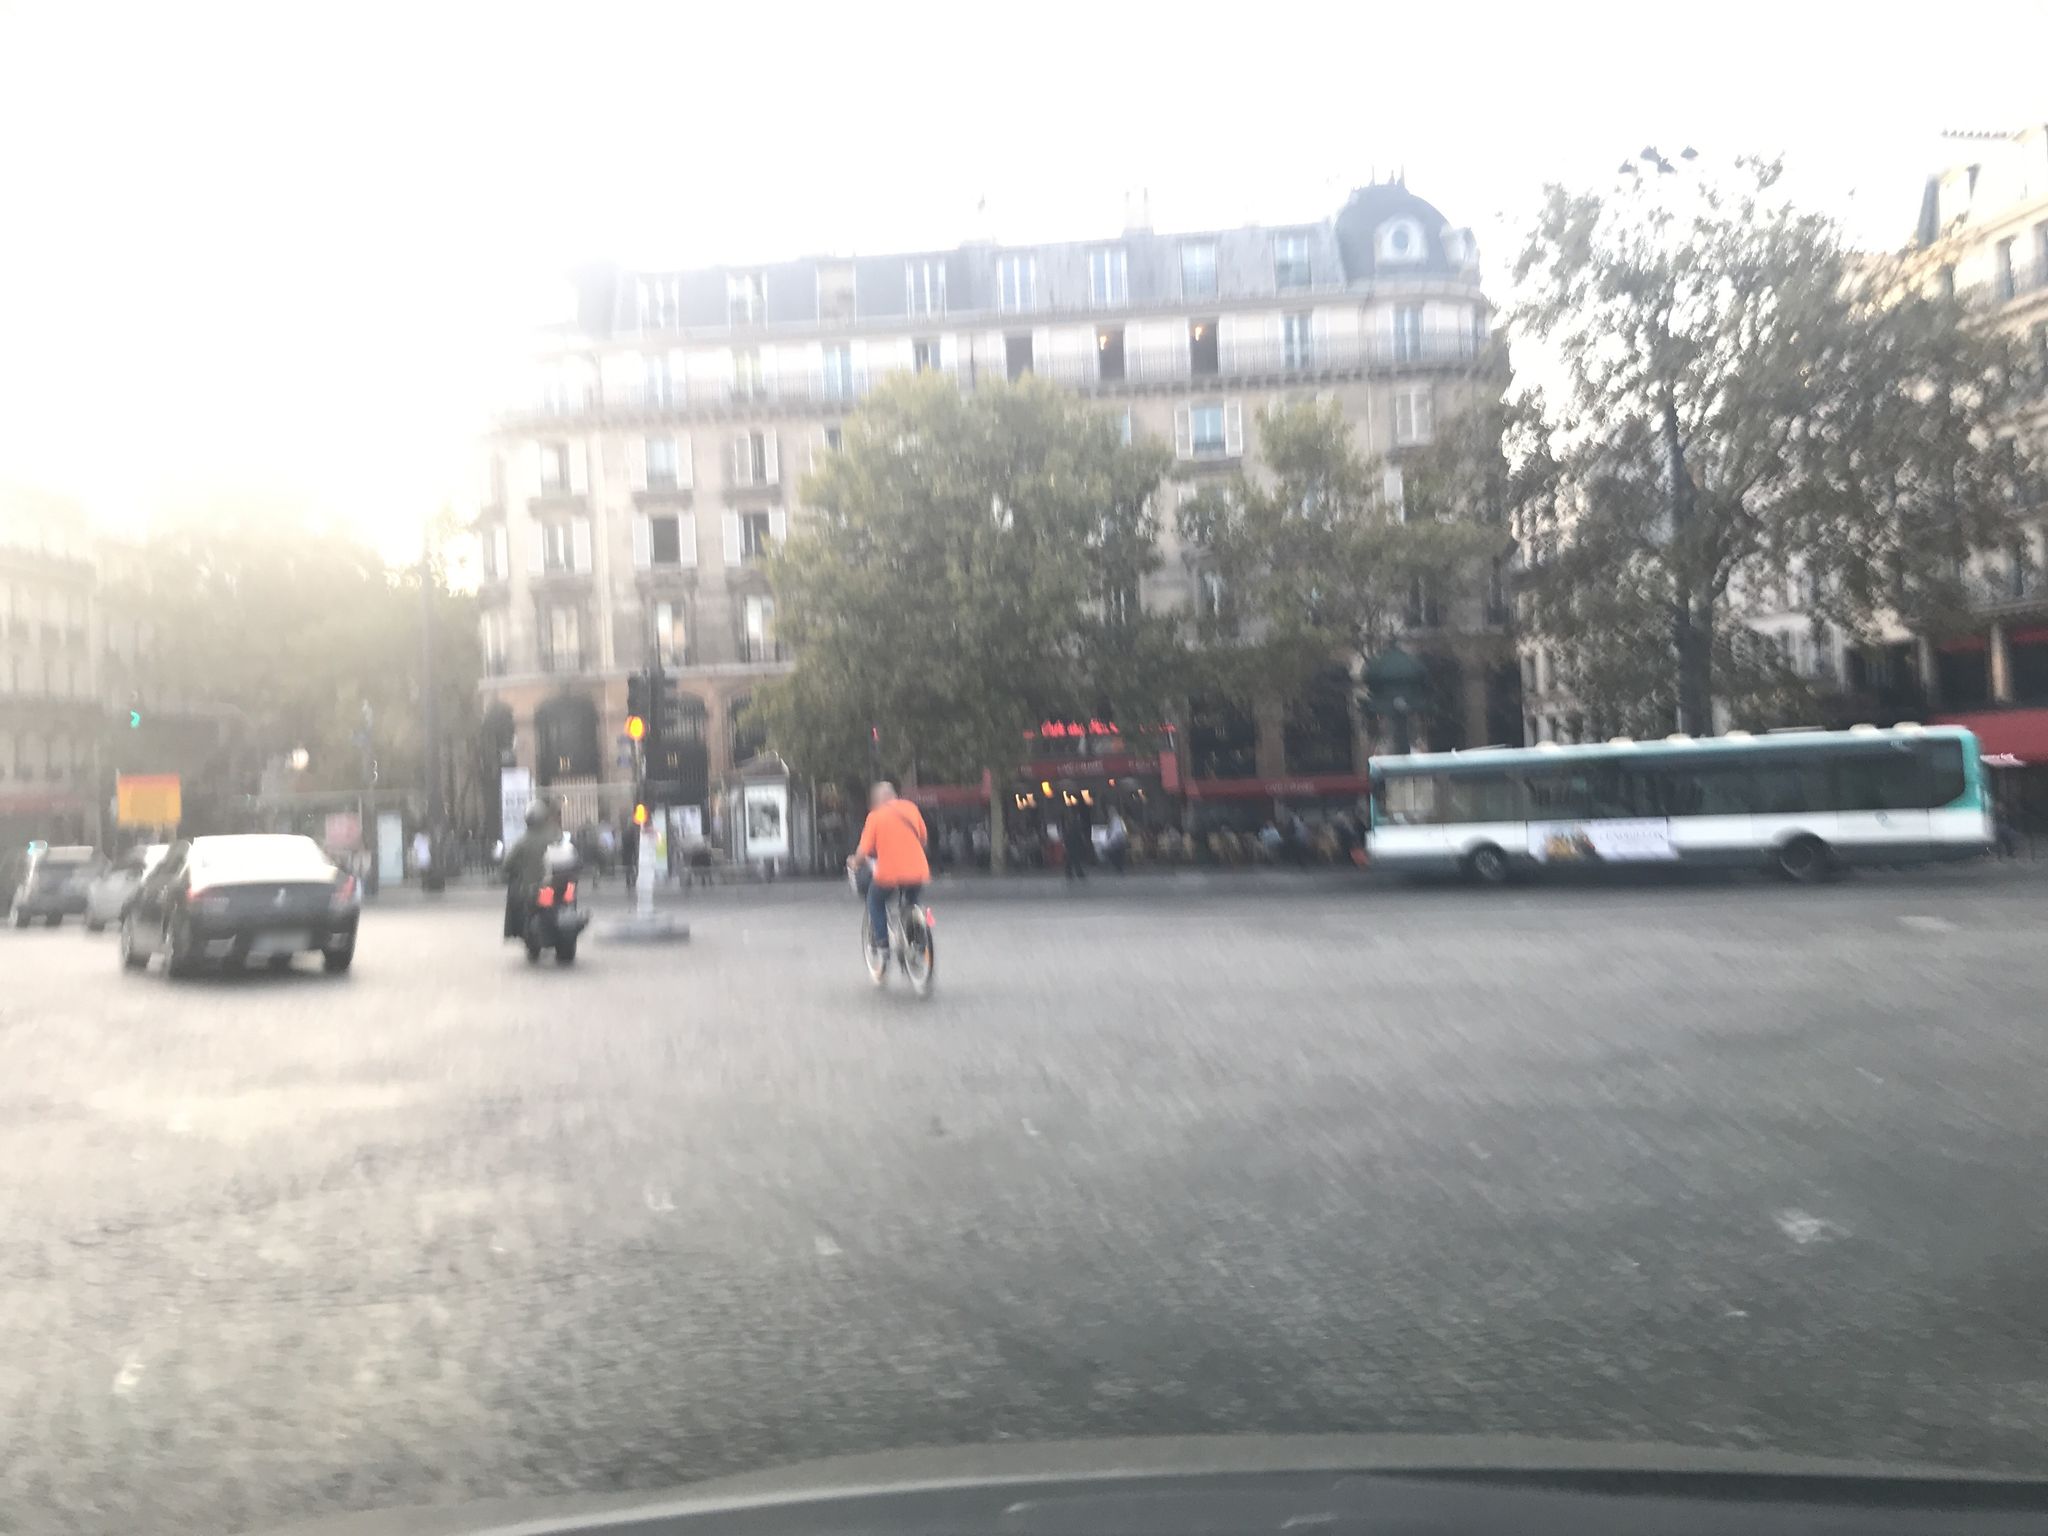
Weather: clear
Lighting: day
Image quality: slightly poor
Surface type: driving surface
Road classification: cycleway
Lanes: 5.0
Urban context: urban centre
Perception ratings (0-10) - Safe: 0.34, Lively: 7.35, Beautiful: 8.29, Boring: 0.67, Depressing: 3.83, Wealthy: 5.84